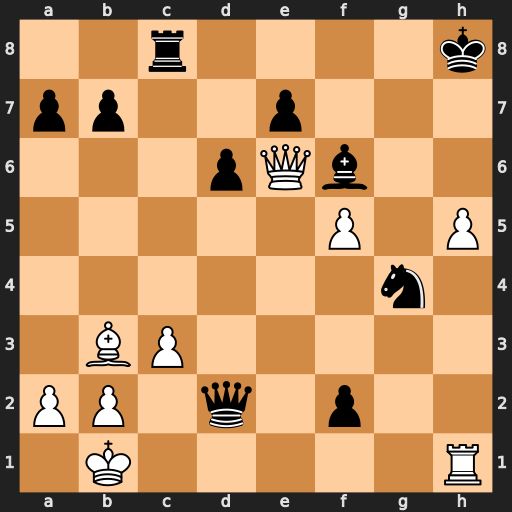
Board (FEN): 2r4k/pp2p3/3pQb2/5P1P/6n1/1BP5/PP1q1p2/1K5R
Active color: w
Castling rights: -
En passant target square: -
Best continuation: Qxc8+ Kg7 Qg8+ Kh6 Qg6#